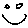
Label: smiley face